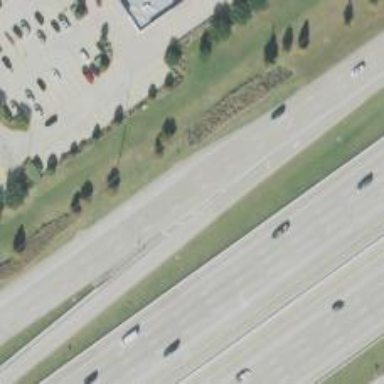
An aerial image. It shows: Secondary road with frontage road.